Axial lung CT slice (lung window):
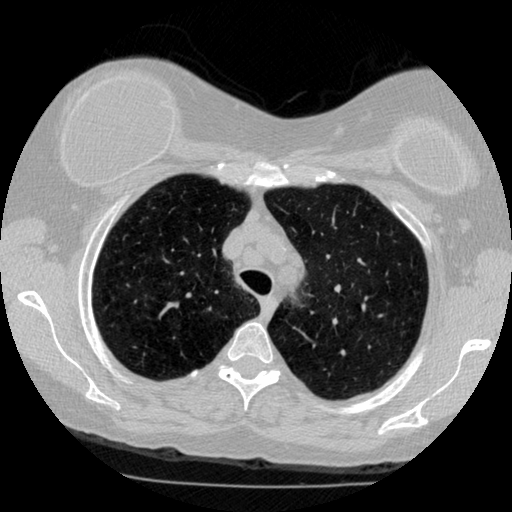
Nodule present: no